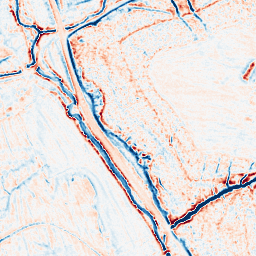
Category: edge_preserving
Decomposition family: anisotropic_diffusion
Decomposition parameters: iterations: 10
kappa: 10
gamma: 0.2
Upsampling method: linear_exact
Upsampling parameters: scale: 2
Upsampling scale: 2